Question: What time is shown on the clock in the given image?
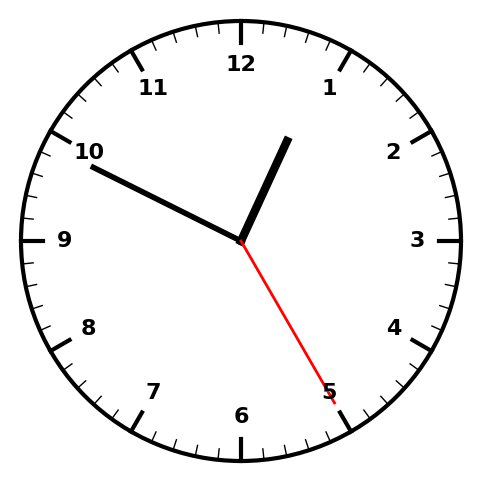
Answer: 12:49:25